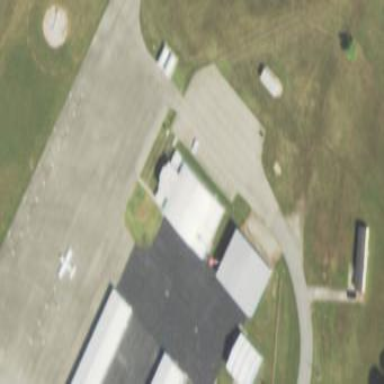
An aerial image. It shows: Apron at the airport.